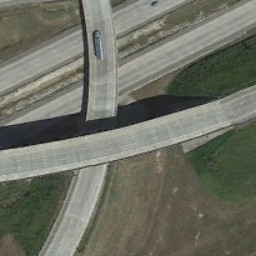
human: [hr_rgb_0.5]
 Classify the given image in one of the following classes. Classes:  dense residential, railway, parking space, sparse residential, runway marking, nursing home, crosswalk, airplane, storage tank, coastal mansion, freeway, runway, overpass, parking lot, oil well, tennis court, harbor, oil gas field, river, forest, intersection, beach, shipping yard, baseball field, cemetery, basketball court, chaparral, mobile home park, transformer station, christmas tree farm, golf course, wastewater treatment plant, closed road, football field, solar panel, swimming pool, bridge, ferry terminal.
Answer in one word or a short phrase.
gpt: overpass